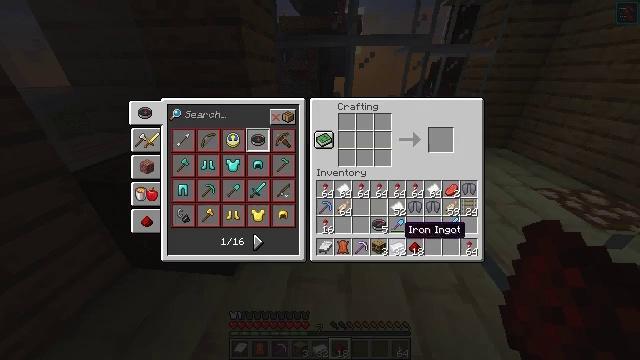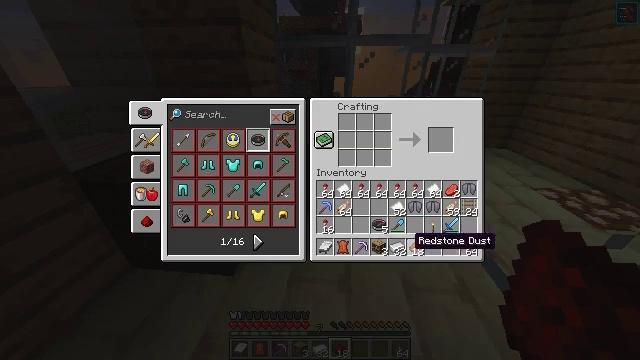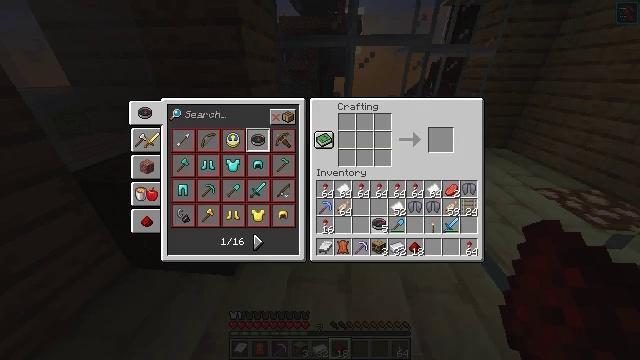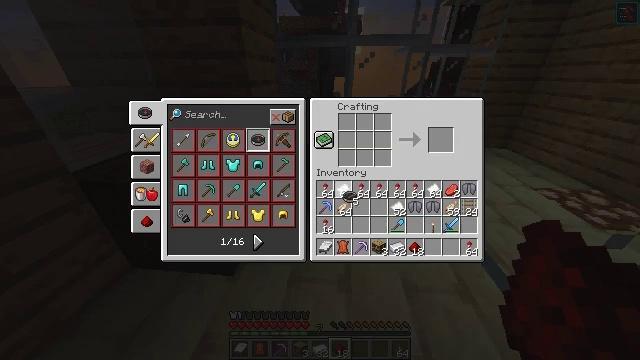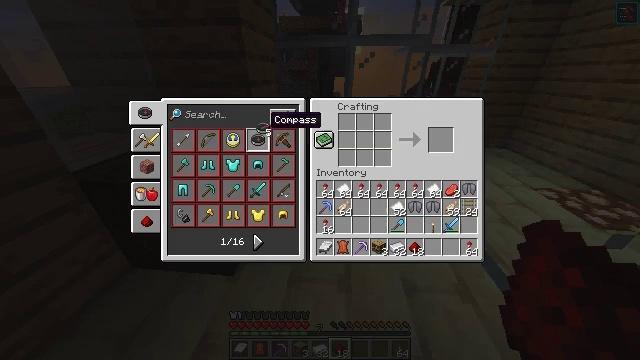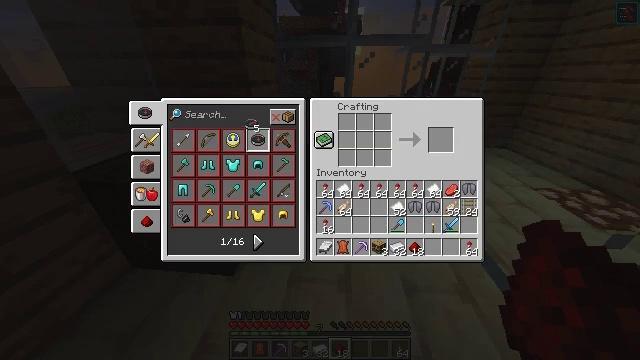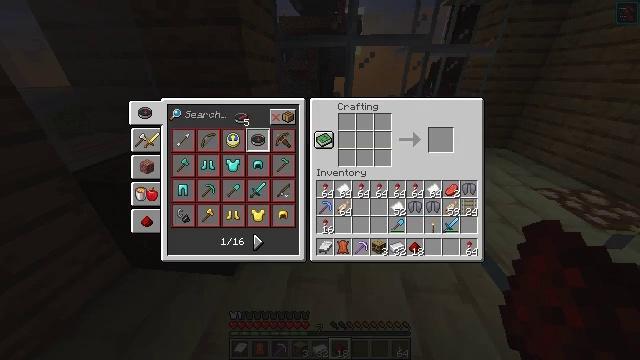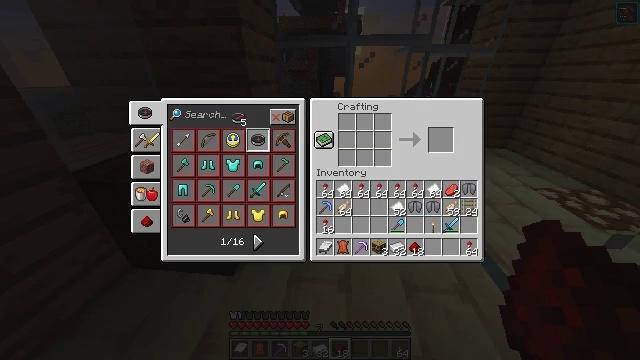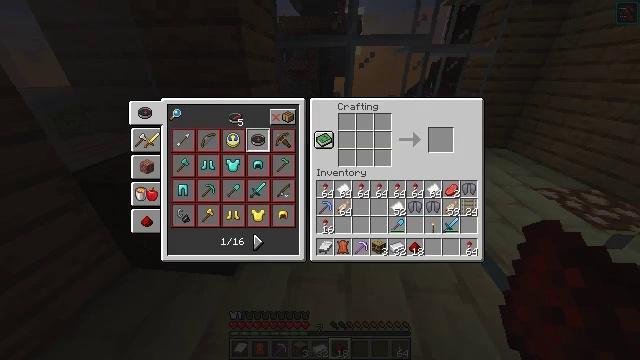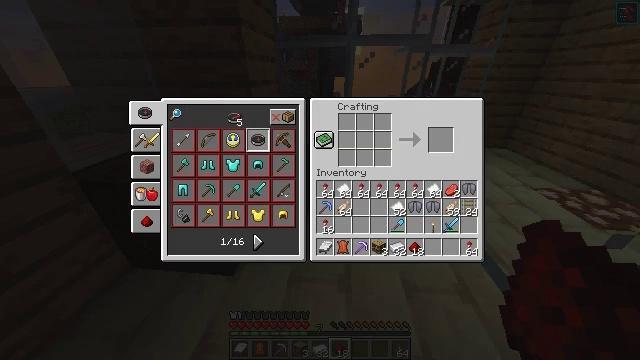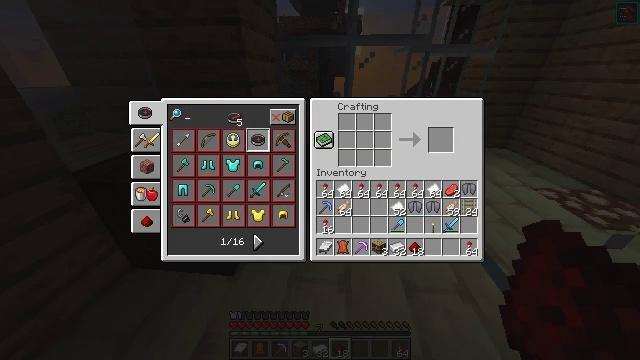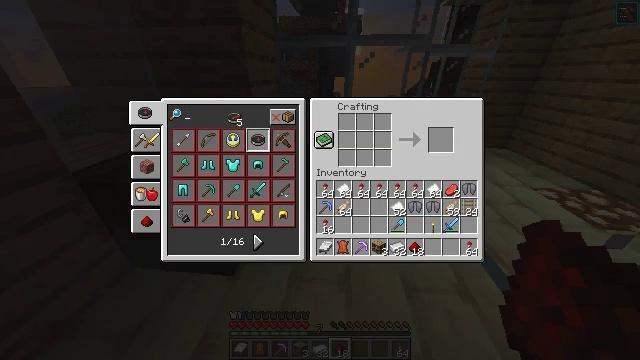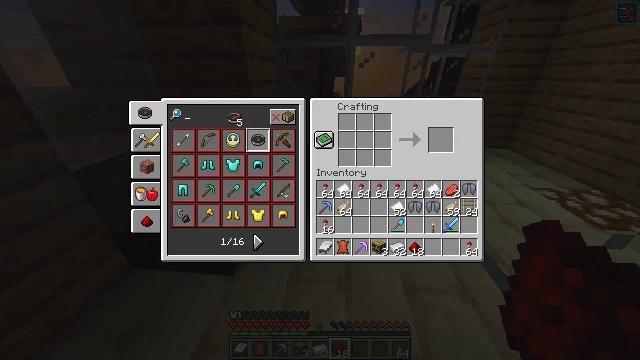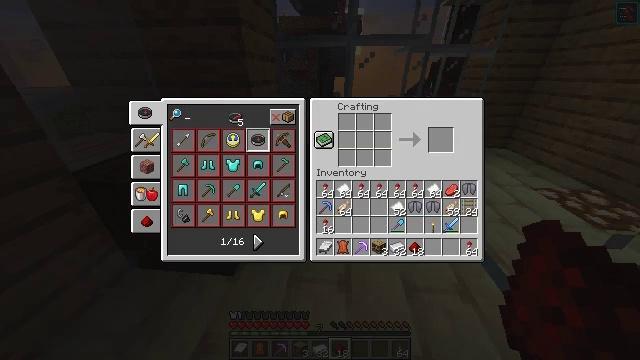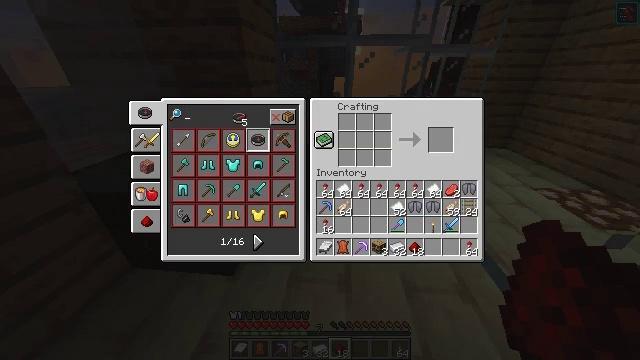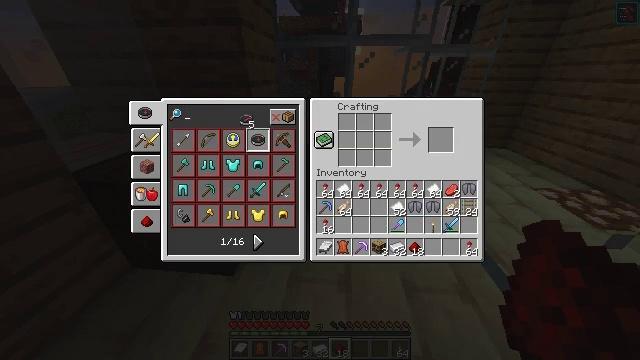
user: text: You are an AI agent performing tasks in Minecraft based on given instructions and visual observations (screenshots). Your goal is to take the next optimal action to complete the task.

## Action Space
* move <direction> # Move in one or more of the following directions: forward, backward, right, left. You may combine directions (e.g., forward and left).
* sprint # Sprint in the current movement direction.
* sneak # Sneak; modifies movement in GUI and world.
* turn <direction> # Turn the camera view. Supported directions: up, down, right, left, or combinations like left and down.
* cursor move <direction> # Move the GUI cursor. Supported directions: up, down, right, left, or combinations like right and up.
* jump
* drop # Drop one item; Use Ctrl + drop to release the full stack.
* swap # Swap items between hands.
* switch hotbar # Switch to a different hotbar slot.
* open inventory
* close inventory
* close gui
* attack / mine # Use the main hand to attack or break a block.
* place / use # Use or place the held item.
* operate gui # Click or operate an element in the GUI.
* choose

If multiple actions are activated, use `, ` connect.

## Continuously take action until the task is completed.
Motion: motion action
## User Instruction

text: Use a compass and some paper to craft a map.
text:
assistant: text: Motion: open gui
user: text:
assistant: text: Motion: cursor move left and up, operate gui
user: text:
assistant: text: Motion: cursor move left and up
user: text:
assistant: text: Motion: cursor move left and up
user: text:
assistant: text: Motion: cursor move left
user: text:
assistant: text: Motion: cursor move left
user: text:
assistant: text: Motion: no_op
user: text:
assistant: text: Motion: operate gui
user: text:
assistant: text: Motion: operate gui
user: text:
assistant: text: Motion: no_op
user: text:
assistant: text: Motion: no_op
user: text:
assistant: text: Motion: no_op
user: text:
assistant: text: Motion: no_op
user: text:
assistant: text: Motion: no_op
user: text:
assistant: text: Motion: cursor move right
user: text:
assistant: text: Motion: no_op
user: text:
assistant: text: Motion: cursor move right and down
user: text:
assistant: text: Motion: cursor move right and down
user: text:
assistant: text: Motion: no_op
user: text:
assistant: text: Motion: no_op
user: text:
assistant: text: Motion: no_op
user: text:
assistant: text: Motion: no_op
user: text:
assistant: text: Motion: no_op
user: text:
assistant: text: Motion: no_op
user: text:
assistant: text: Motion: no_op
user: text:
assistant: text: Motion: no_op
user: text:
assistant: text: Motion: no_op
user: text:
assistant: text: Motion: no_op
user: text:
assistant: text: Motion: no_op
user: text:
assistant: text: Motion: no_op